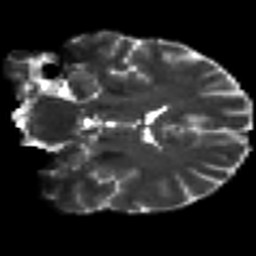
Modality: T2w
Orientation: coronal
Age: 42
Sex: male
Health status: ill
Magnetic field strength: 3 T
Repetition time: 9 s
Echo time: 0.093 s